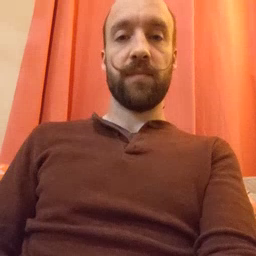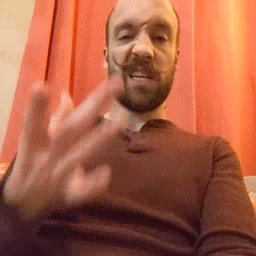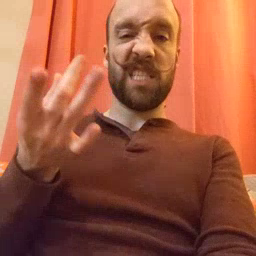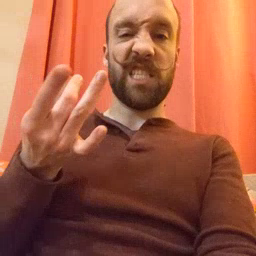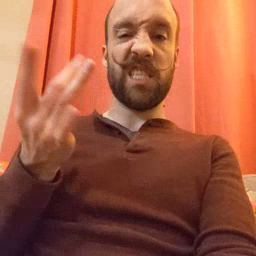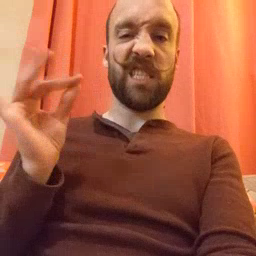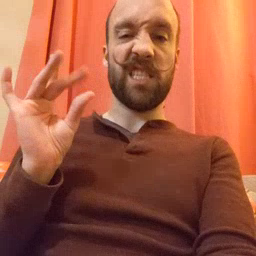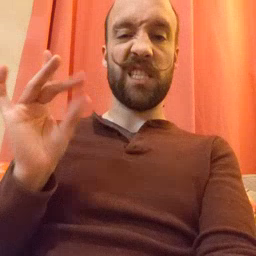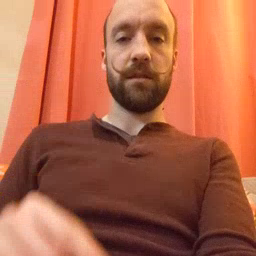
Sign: sticky